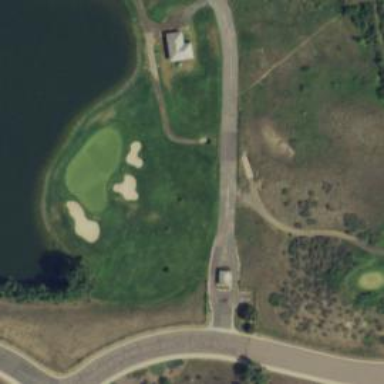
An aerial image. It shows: Path designated for golf carts.